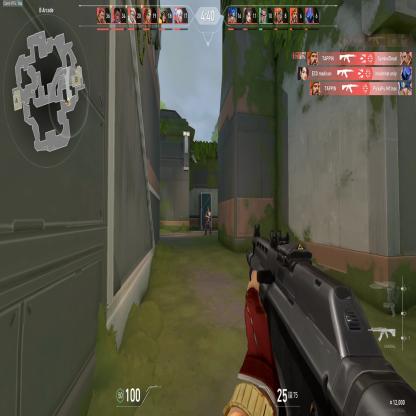
Label: enemy